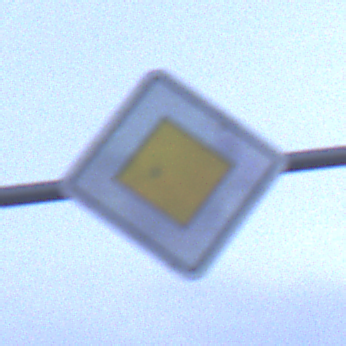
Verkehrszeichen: Vorfahrtsstrasse
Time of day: SunriseSunset
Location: Outdoor (Suburban)
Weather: PartlyCloudy
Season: NotSpecified
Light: Natural